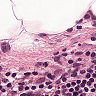
Metastatic tissue present: no